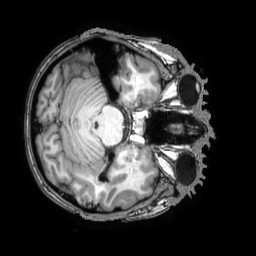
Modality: T1w
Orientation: axial
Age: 28
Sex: female
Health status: healthy
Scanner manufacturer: philips
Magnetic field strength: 3 T
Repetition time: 0.008155 s
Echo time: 0.003743 s